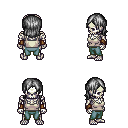
a pixel art fantasy rpg character, male body template, skeleton, white pirate shirt, teal pants, gray long bangs hairstyle, cloth bracers, four views (front, back, left, right), 2x2 character sprite sheet, small pixel art, hard edges, no anti-aliasing